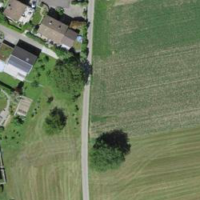
EUNIS habitat code: 52
Species observed at this site:
Juglans regia